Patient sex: F
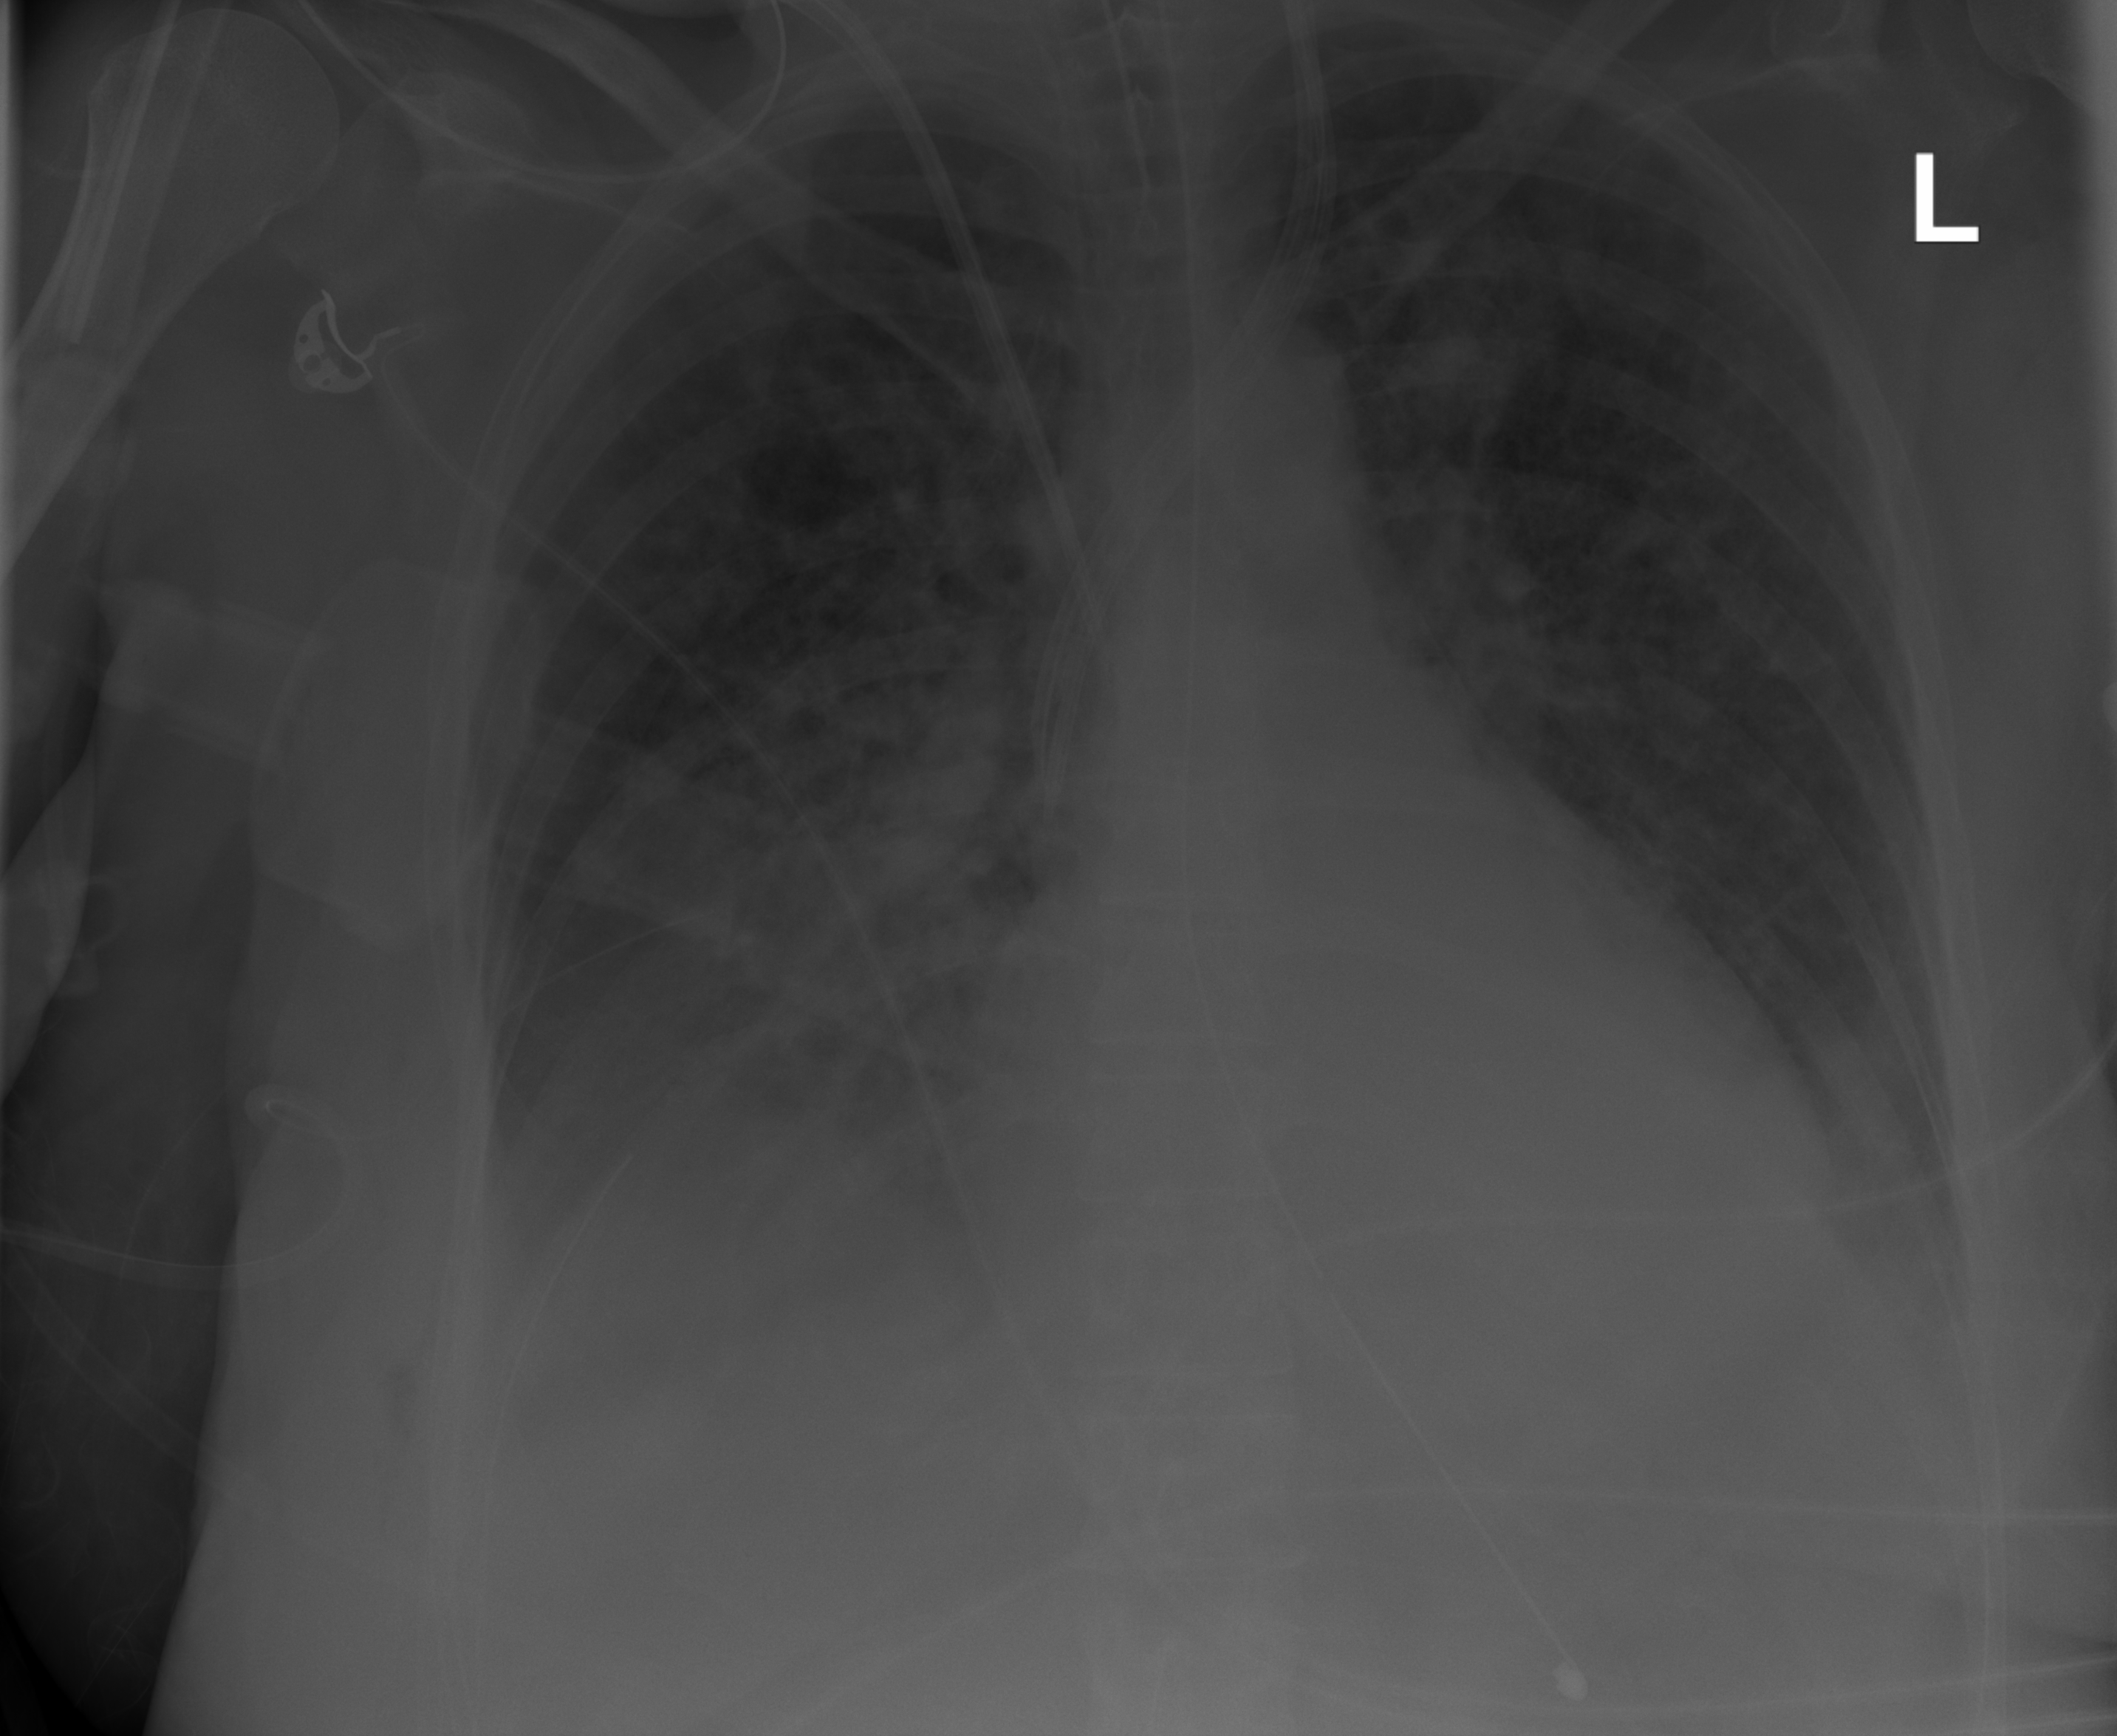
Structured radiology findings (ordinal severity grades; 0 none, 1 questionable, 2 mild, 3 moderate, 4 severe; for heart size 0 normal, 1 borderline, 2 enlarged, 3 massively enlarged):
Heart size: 1
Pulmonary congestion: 2
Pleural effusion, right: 2
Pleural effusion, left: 2
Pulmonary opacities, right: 2
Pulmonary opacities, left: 2
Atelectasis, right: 2
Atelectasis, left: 2